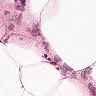
Metastatic tissue present: no